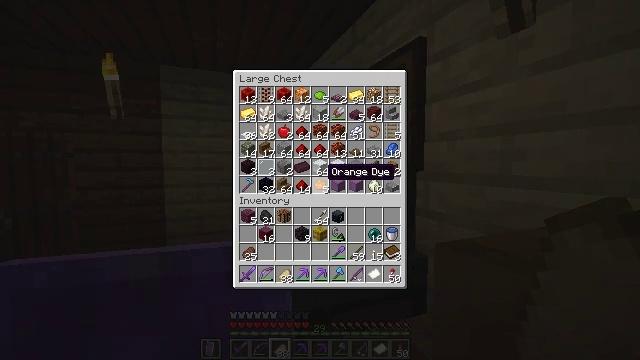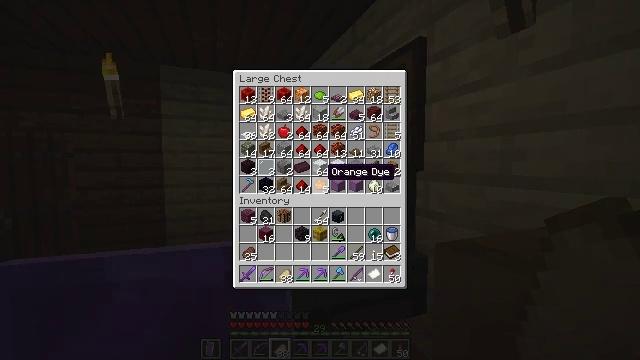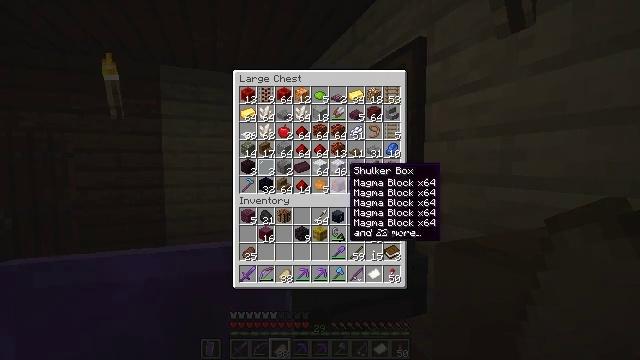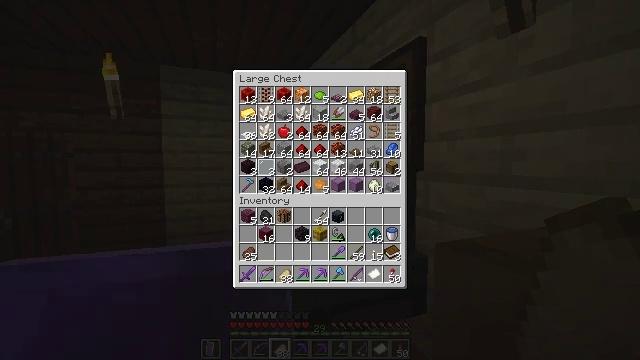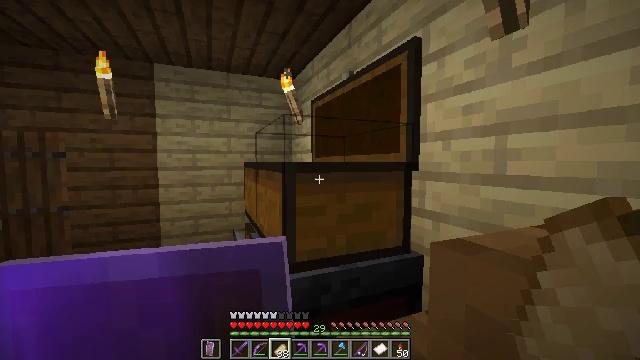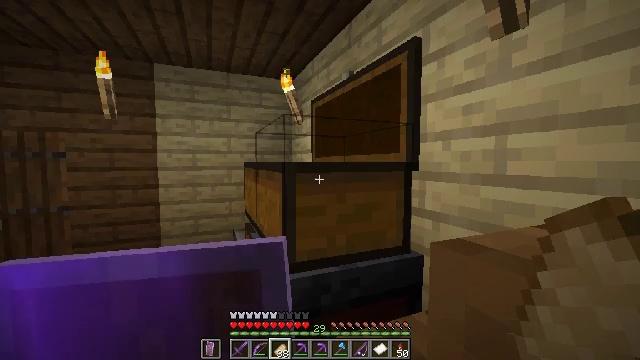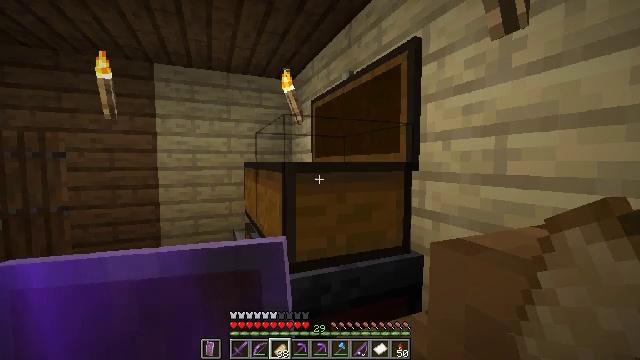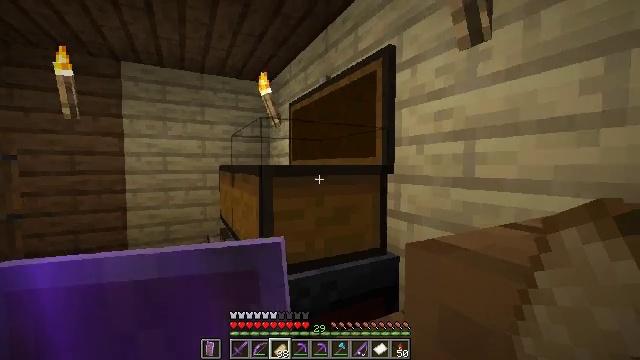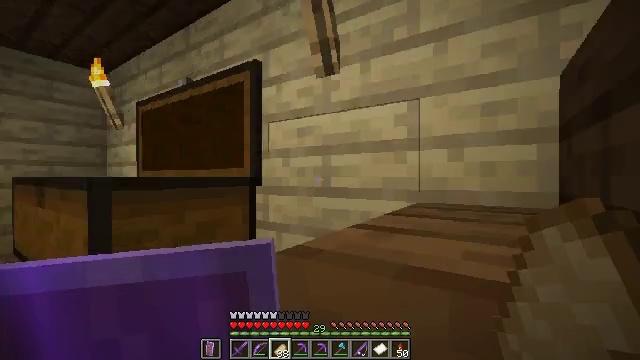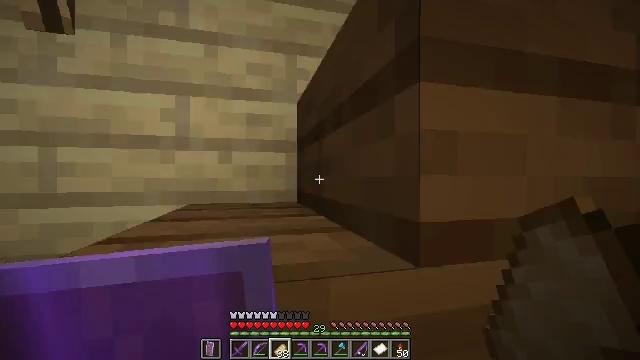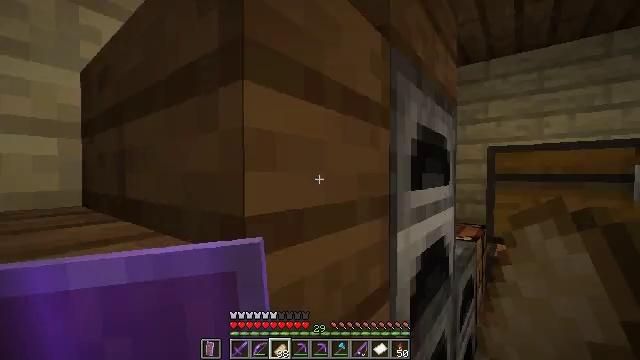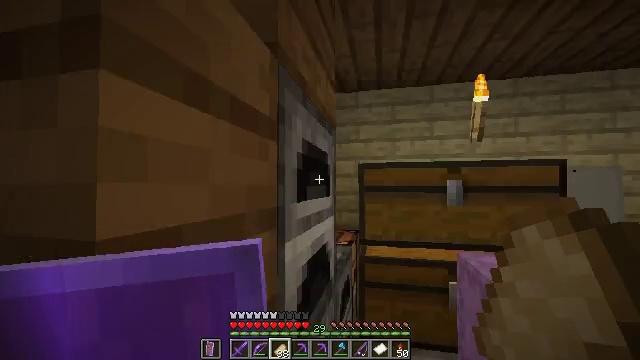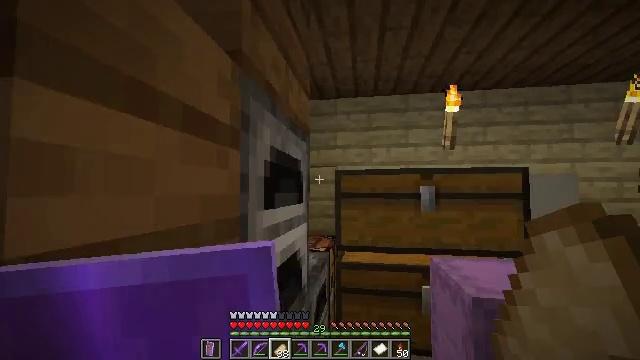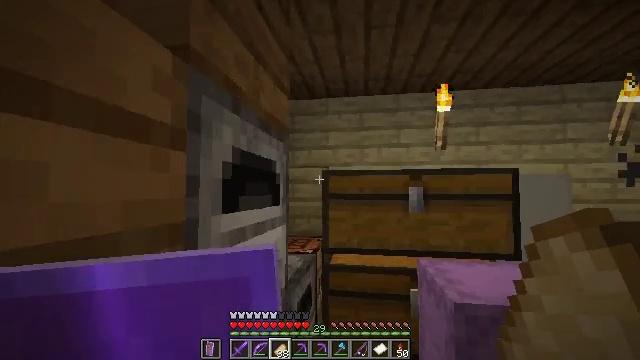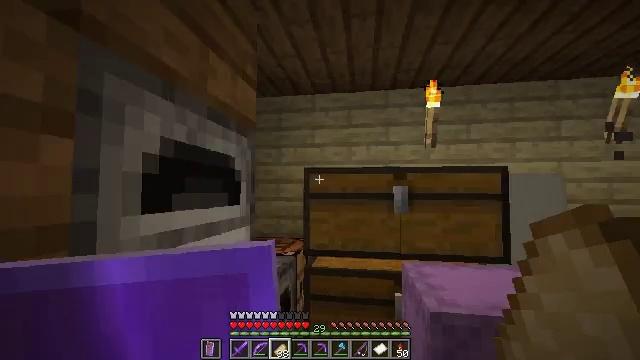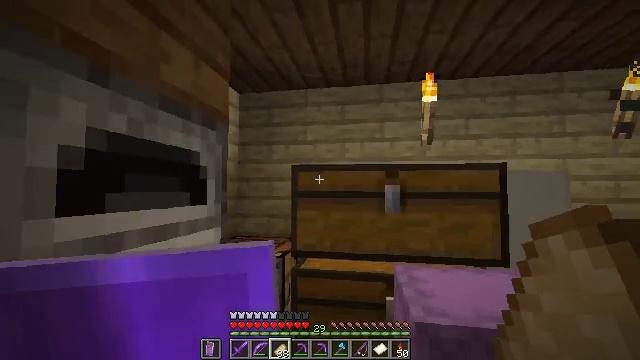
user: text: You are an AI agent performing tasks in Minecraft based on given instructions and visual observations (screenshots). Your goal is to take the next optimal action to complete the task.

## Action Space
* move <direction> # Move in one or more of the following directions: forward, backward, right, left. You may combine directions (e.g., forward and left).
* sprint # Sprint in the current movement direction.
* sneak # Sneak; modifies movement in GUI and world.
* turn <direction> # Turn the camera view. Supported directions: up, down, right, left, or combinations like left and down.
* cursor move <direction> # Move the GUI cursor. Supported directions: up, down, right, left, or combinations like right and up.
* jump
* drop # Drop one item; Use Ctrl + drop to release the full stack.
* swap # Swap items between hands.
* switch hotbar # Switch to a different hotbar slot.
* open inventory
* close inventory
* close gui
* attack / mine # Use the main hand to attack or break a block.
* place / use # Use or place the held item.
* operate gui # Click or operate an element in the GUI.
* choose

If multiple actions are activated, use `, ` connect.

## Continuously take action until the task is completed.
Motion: motion action
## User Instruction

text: Open inventory to craft crimson planks with crimson stems.
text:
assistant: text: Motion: no_op
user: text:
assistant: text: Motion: turn right
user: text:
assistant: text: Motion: turn right
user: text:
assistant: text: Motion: no_op
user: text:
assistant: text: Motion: no_op
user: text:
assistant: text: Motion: no_op
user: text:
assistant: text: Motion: turn right
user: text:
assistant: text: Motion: turn right and up
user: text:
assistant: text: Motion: turn right
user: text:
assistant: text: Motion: turn right
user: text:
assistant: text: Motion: turn right and up
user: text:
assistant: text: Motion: move right, turn right and up
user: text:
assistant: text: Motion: move forward and move right
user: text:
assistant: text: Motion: move forward and move right
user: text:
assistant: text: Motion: move forward and move right
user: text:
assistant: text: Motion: move forward and move right, turn left and down
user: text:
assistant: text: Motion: move forward, turn left and down
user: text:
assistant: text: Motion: move forward, turn left and down
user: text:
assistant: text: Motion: move forward
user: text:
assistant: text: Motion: move forward
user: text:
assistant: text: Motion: move forward
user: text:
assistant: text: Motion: move forward, turn left and down
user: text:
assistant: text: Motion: turn left and down
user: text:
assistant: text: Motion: no_op
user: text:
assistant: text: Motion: no_op
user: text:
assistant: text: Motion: no_op
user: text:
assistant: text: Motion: no_op
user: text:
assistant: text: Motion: no_op
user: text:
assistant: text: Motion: turn right
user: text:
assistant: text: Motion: turn right